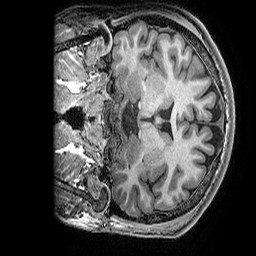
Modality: T1w
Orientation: coronal
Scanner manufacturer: ge
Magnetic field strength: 3 T
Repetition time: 0.008184 s
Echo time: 0.003192 s